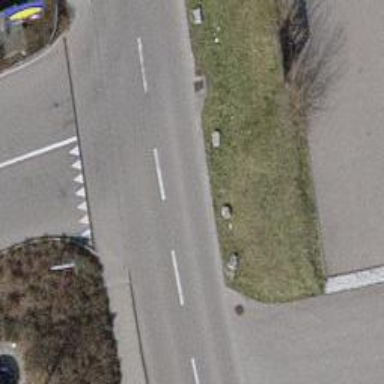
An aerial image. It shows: Block barrier.